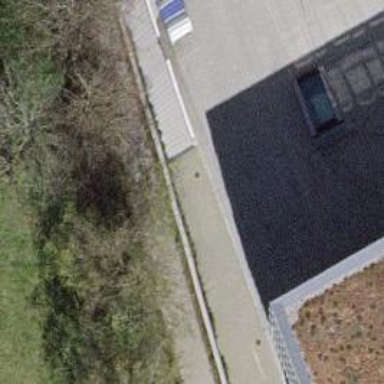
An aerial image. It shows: Concrete steps.